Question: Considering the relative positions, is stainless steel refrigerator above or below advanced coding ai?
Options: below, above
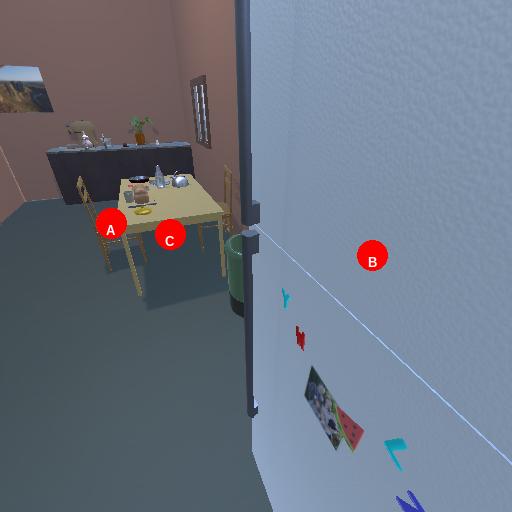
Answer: below